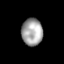
Tissue: prostate
Cell type: T cells
Senescence score: 0.237
Nuclear area (px): 560
Mean DAPI intensity: 163.304